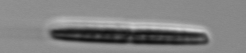
Label: pennate